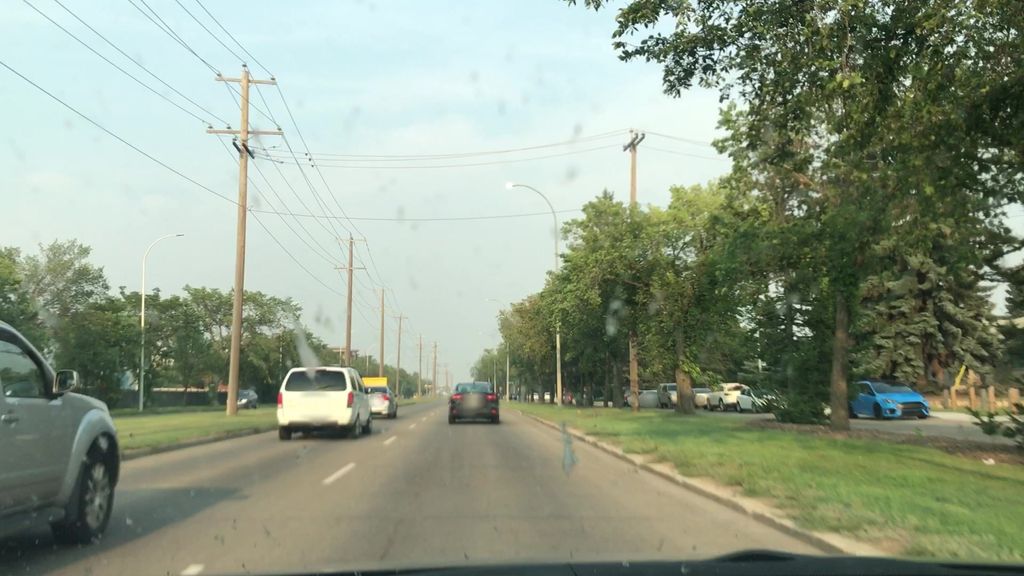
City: edmonton